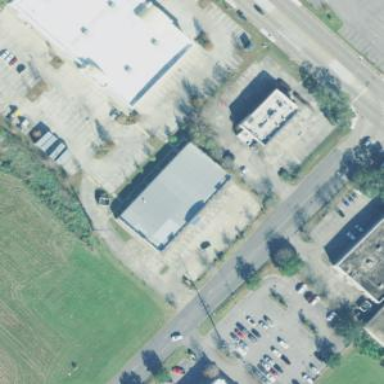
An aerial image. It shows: Retail building.